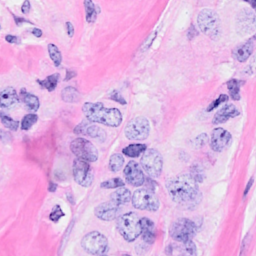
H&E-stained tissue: Breast